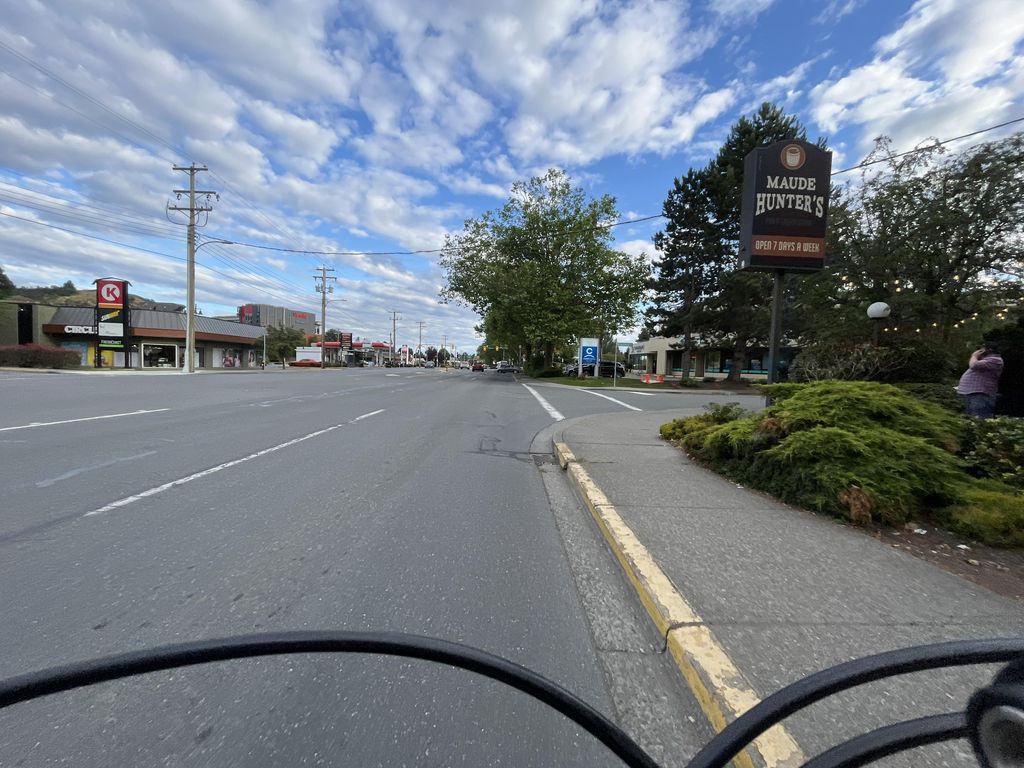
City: victoria